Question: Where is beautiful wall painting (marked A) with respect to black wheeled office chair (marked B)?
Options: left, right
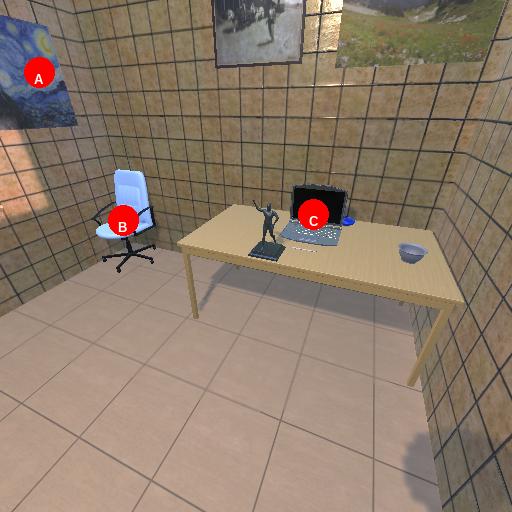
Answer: left